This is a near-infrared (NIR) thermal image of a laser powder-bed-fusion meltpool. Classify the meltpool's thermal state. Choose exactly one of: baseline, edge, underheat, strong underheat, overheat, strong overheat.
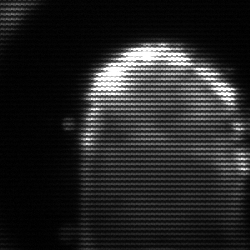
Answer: baseline